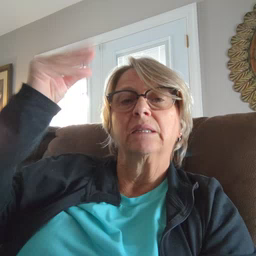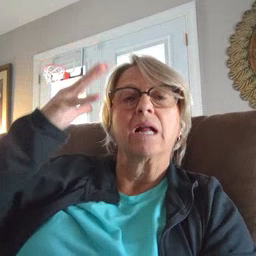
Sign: sun